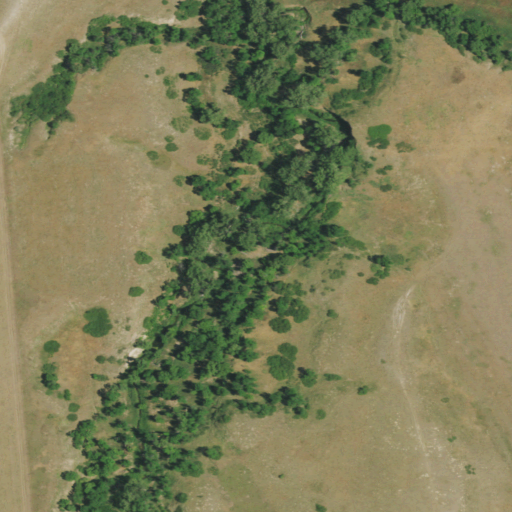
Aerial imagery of valley in Nebraska named Sowbelly Canyon containing grassland, shrub, evergreen forest, and woody wetlands